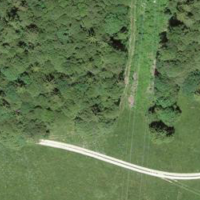
EUNIS habitat code: 44
Species observed at this site:
Gaurotes virginea